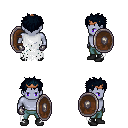
a pixel art fantasy rpg character, male body template, dark elf, purple skin, white tattered cape, teal pants, raven bedhead hairstyle, bronze tiara, metal gloves, black shoes, shield, four views (front, back, left, right), 2x2 character sprite sheet, small pixel art, hard edges, no anti-aliasing